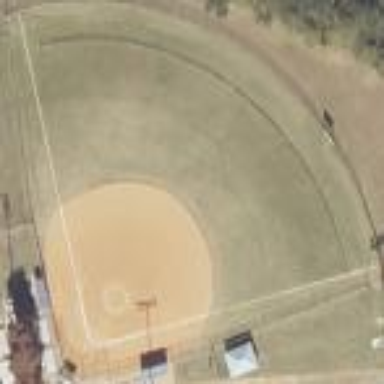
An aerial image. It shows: Baseball pitch for leisure and sports activities.